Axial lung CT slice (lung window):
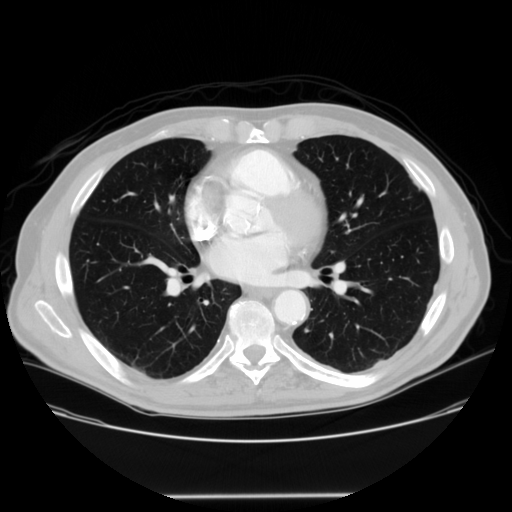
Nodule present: yes
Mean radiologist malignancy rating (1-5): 1